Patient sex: M
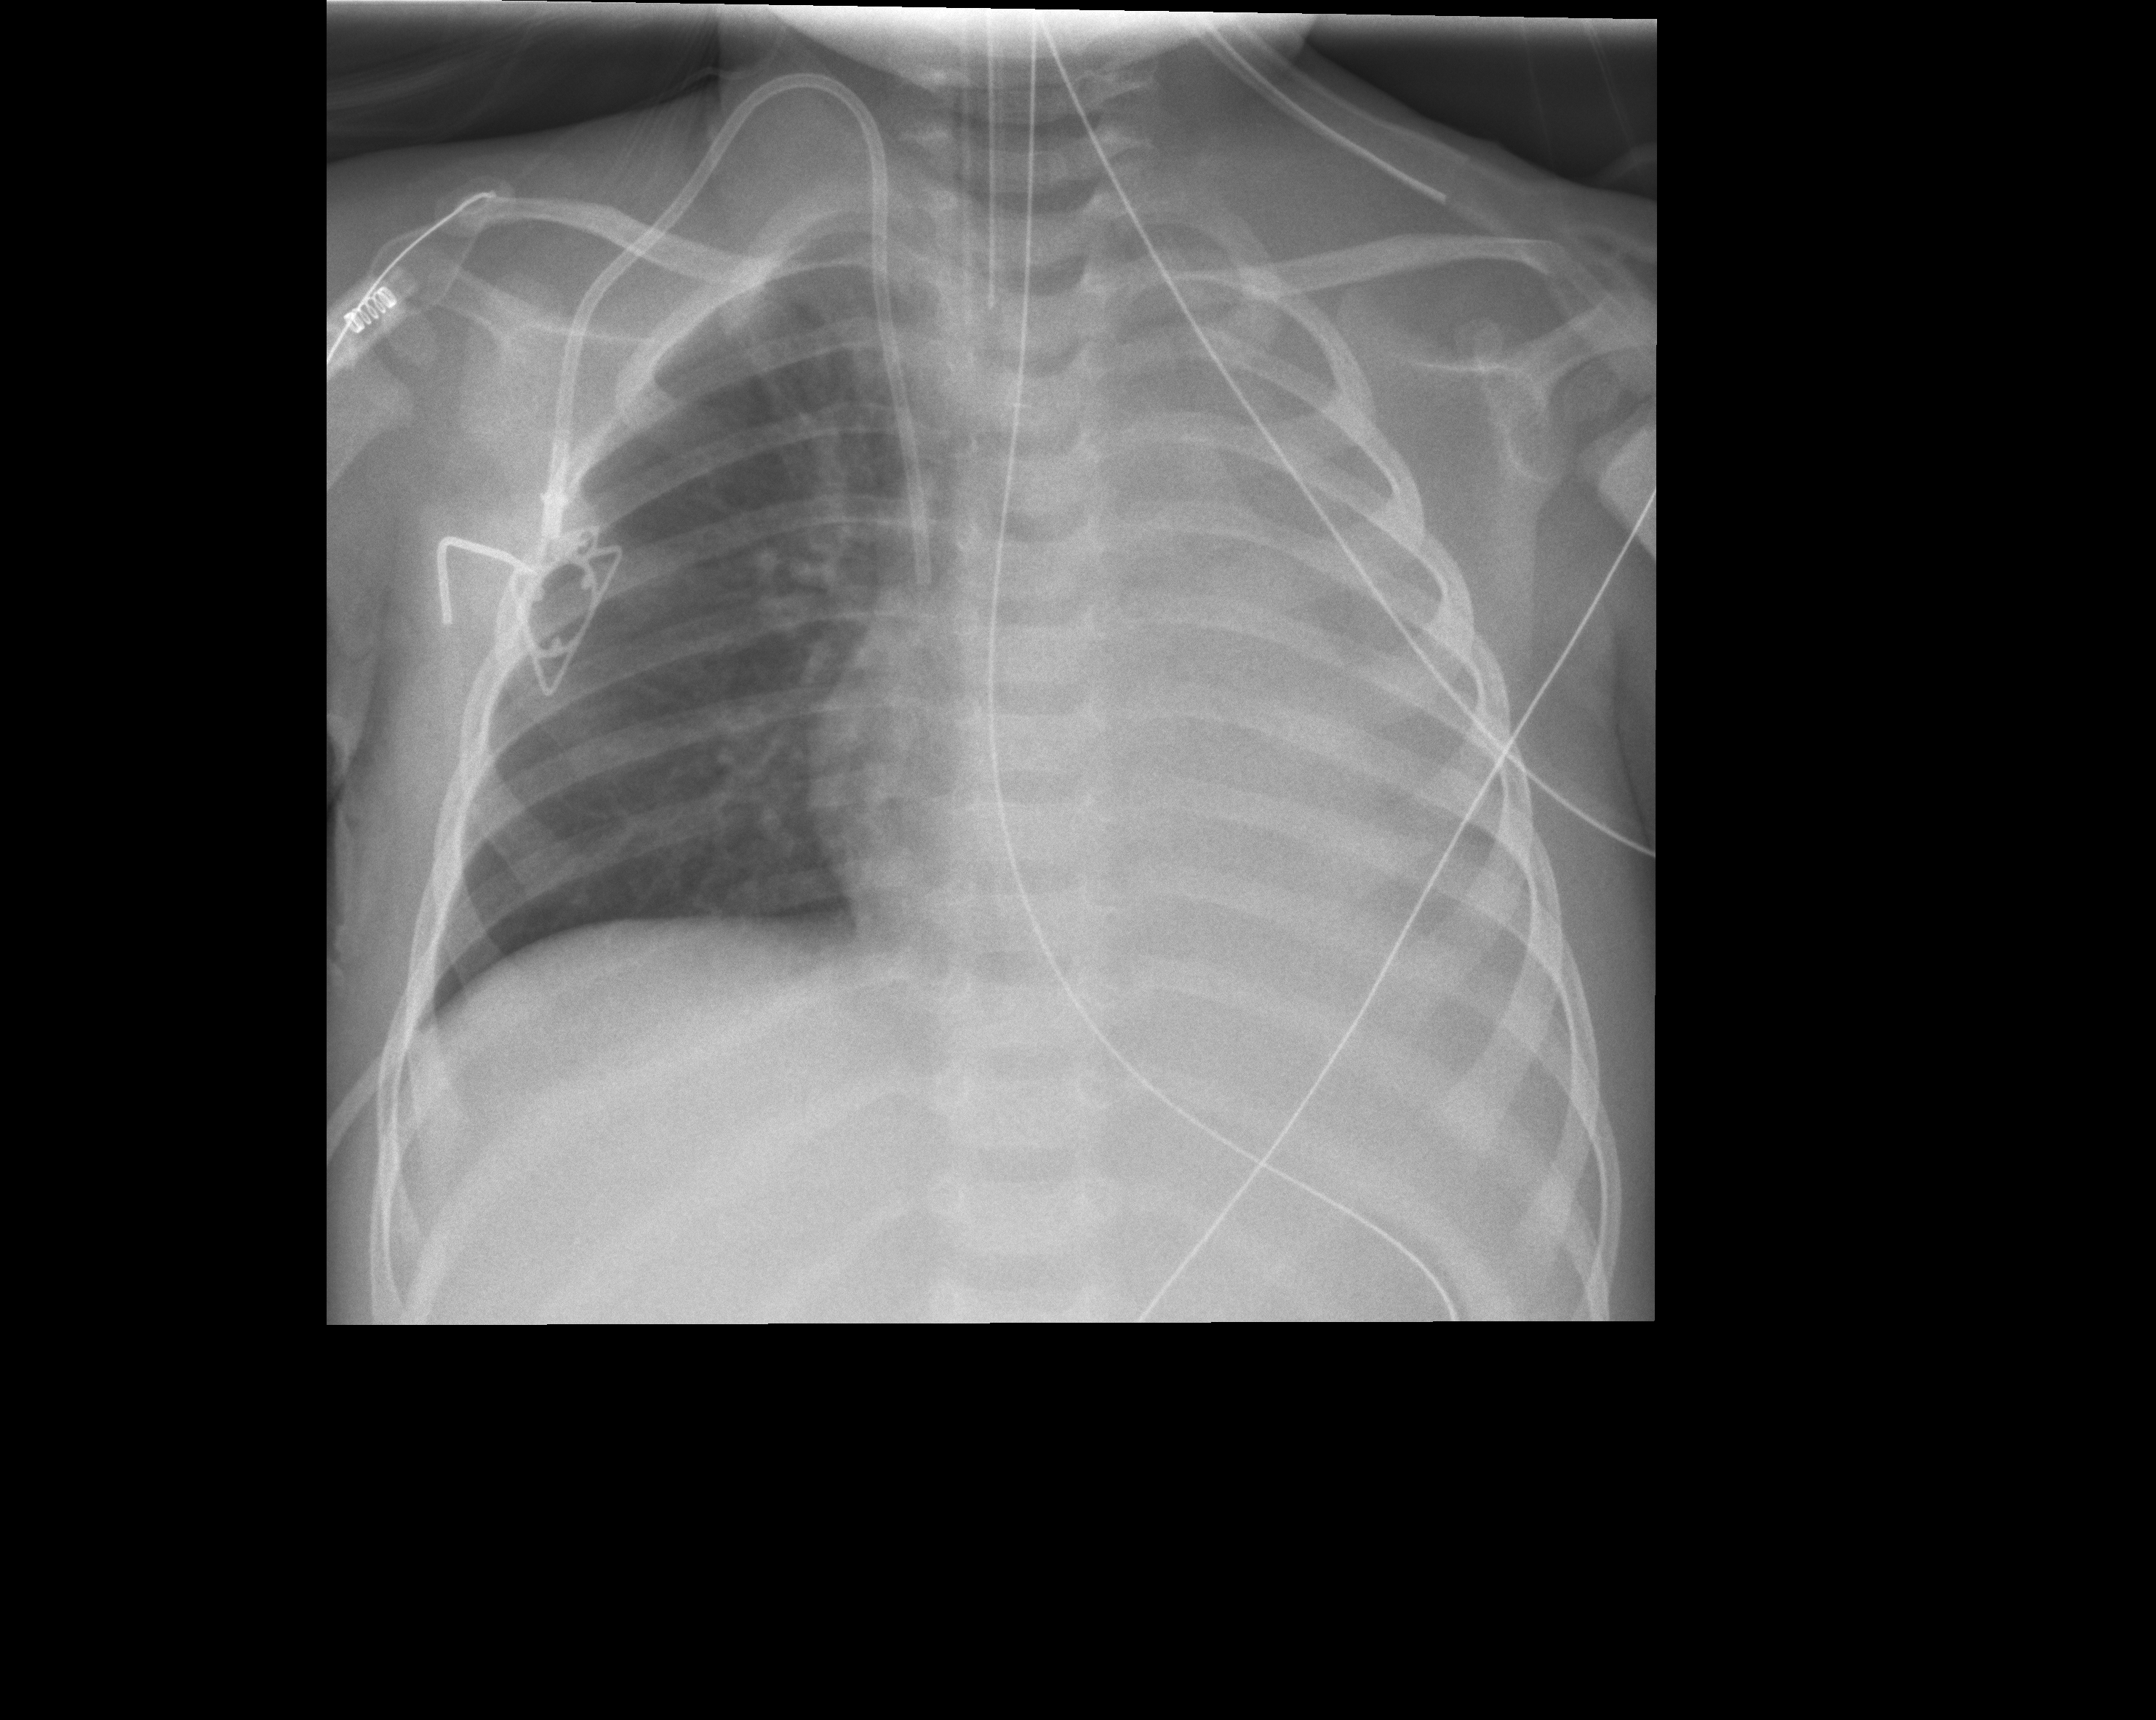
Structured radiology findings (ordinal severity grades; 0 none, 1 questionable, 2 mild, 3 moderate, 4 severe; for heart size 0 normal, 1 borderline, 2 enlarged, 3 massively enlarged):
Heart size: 0
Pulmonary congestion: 0
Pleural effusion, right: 0
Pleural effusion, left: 1
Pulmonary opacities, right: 0
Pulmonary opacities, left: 1
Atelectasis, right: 0
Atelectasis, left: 4